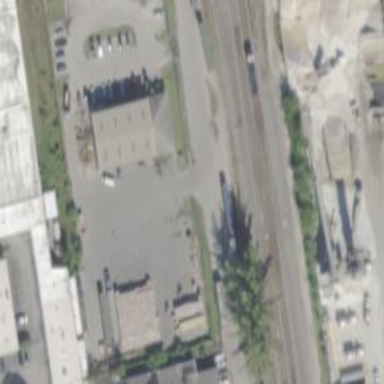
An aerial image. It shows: Railway siding with rails.